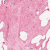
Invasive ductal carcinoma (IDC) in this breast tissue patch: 0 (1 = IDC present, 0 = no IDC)